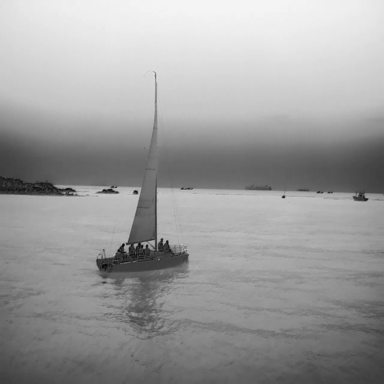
There are six bulk_carriers in the infrared image.